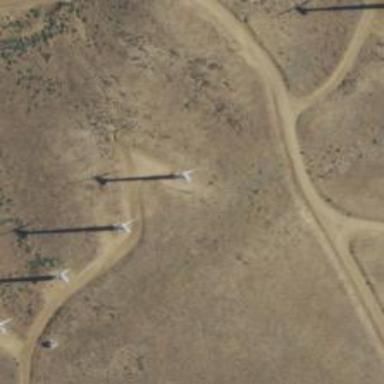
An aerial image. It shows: Wind power generator.